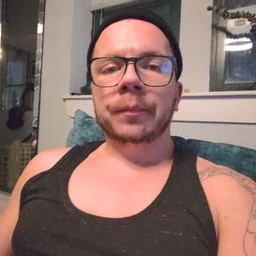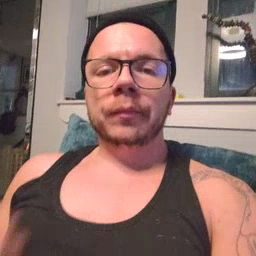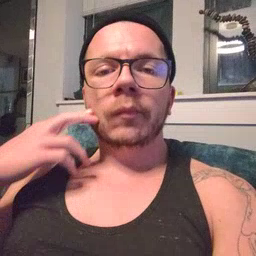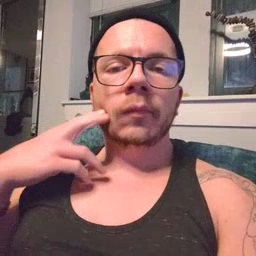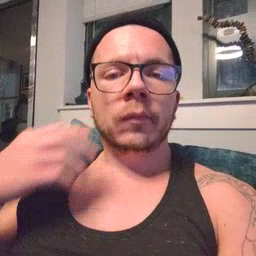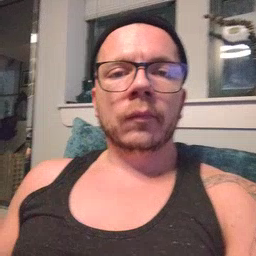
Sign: gum